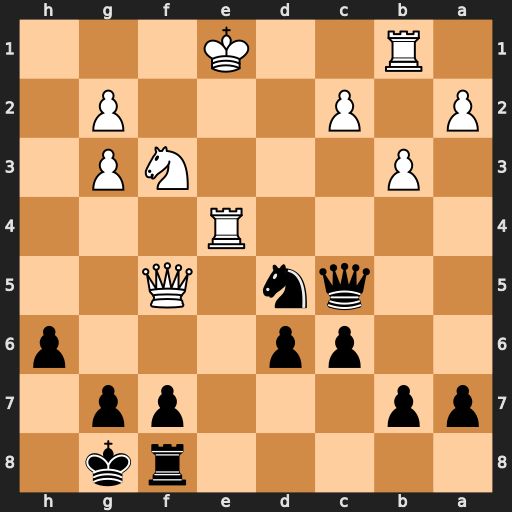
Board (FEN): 5rk1/pp3pp1/2pp3p/2qn1Q2/4R3/1P3NP1/P1P3P1/1R2K3
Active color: b
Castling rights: -
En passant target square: -
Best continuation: g6 Rg4 Re8+